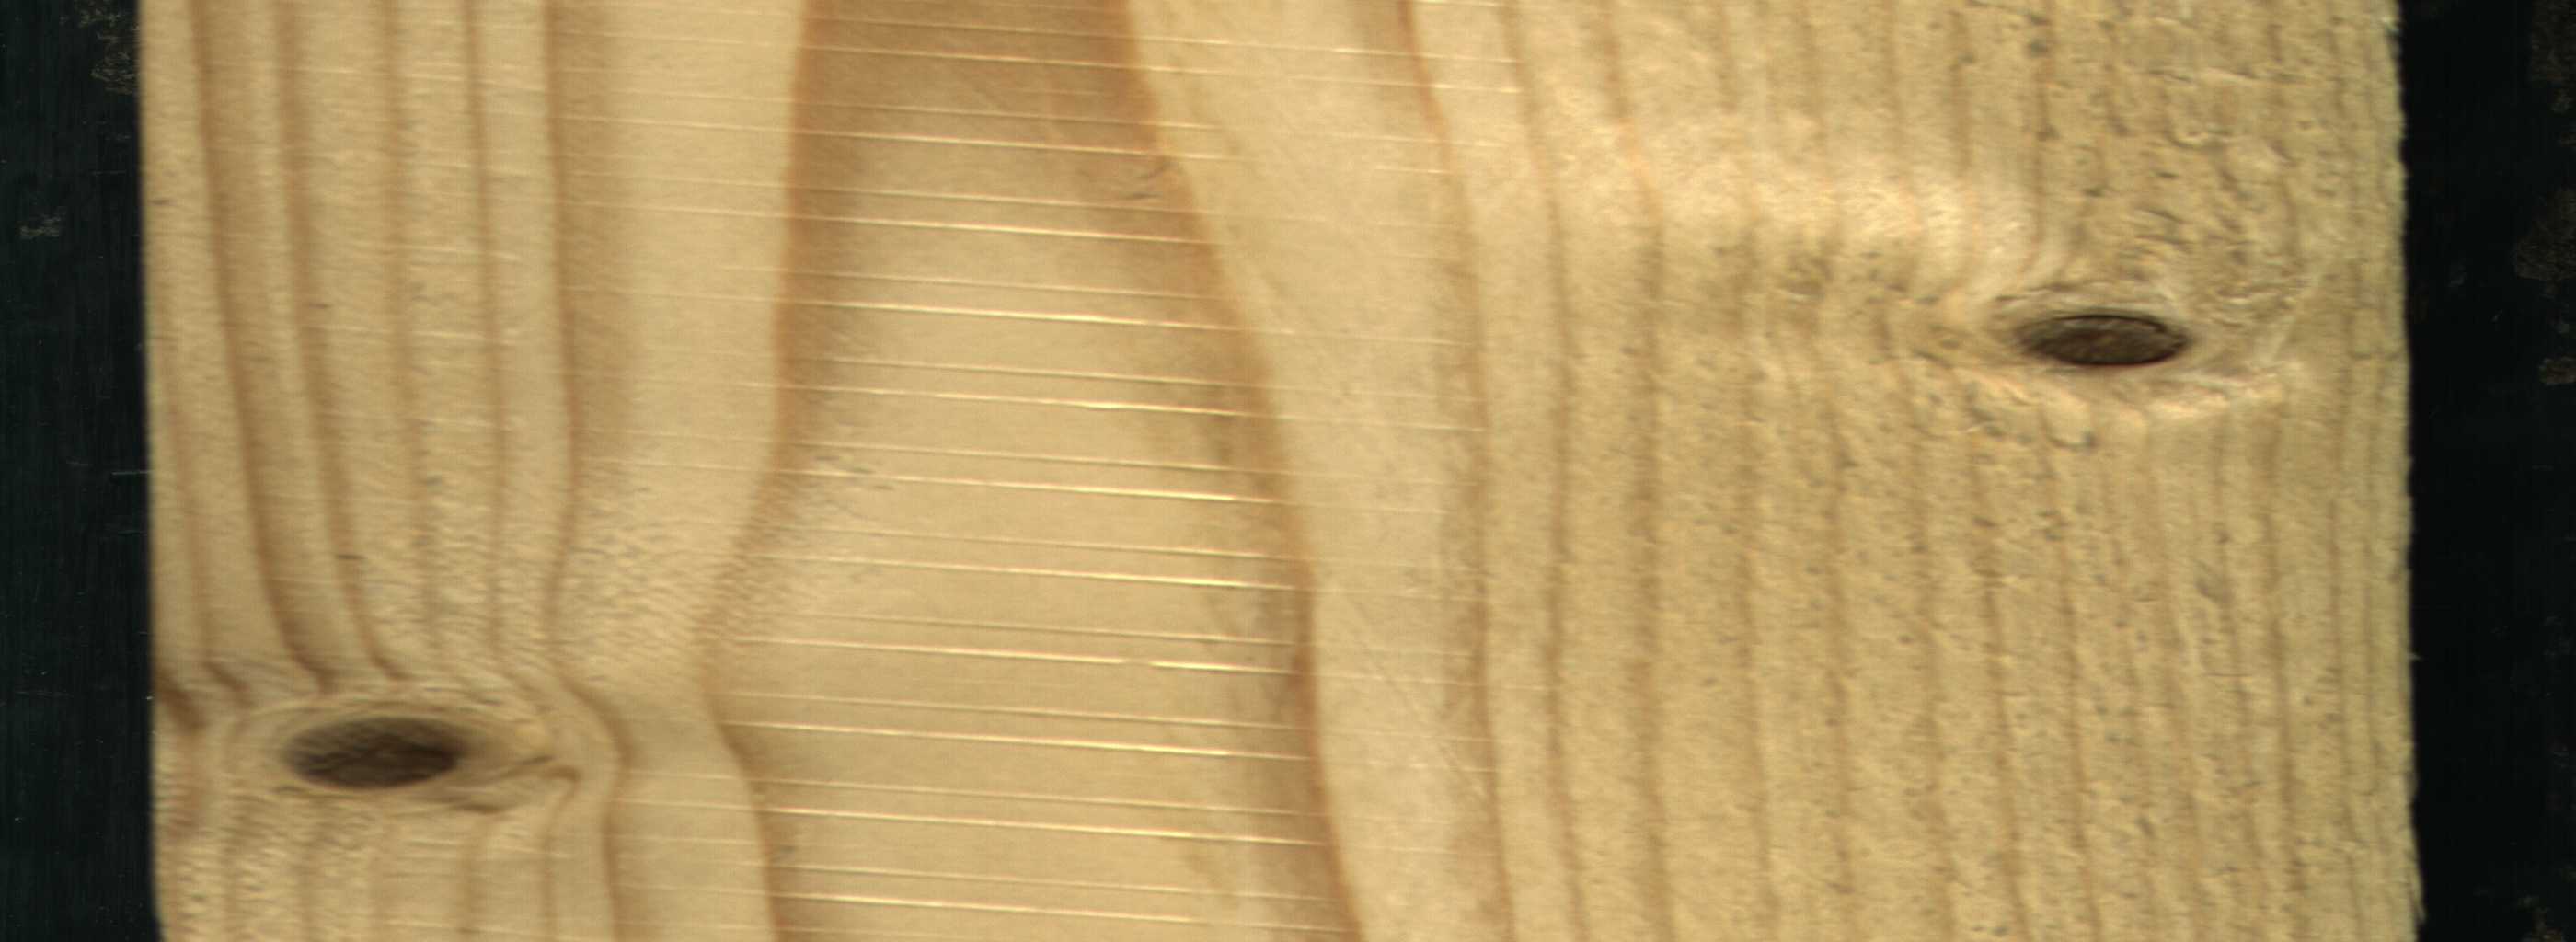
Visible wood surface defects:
Dead_Knot
Dead_Knot